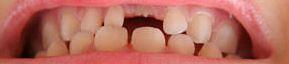
Condition: hypodontia